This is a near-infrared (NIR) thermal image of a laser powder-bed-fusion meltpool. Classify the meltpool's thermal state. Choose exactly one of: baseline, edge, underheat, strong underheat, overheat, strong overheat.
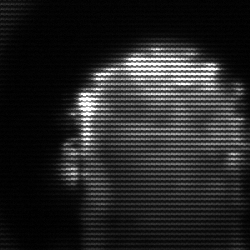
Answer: baseline